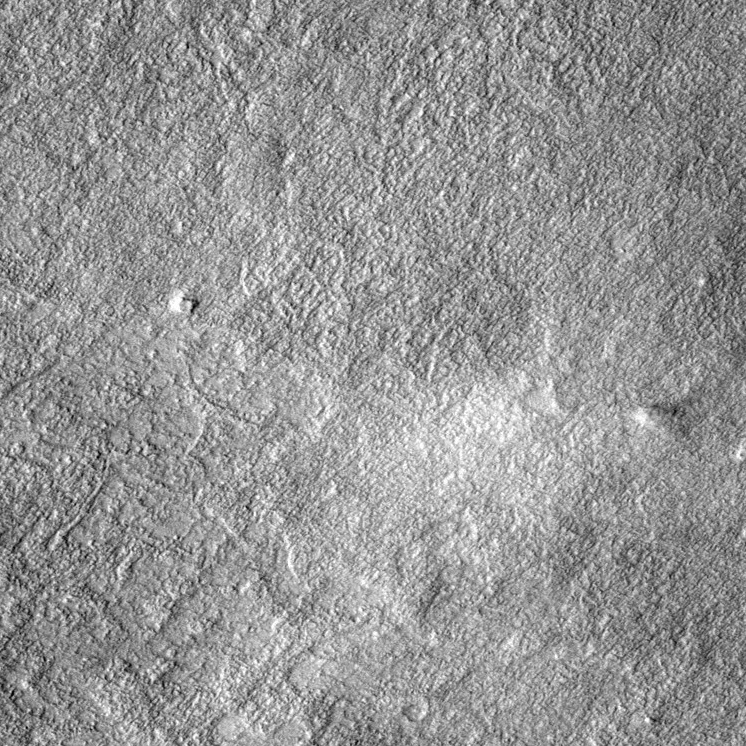
Label: dustdevil